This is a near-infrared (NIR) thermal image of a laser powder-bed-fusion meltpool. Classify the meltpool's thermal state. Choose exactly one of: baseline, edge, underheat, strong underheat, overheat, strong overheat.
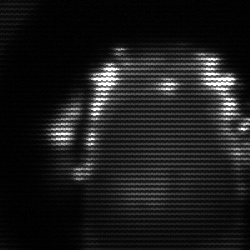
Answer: baseline